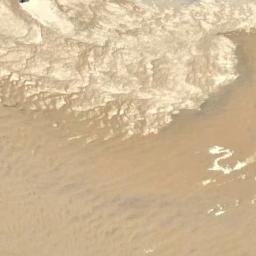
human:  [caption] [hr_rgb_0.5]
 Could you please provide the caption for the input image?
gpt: This is a yellow desert with wavy stripes beside the white bare land .

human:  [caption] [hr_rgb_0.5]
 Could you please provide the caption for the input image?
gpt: The desert has yellow sand,  Some sand ripples and many white mountains .

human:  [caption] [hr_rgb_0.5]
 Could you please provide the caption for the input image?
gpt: There is a little grain in this desert .

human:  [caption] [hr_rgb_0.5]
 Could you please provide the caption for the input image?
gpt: The white desert is next to the bare land .

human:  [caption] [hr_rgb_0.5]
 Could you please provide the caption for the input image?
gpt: A yellow desert covered with sand and some white bare land .